Field crop: maize
Growth stage: 2
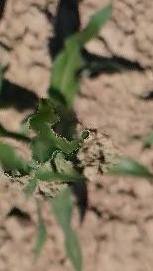
Species: maize